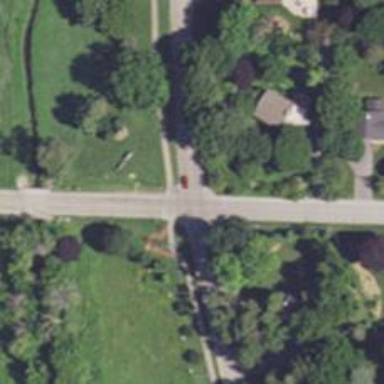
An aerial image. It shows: Marked crossing on the road.